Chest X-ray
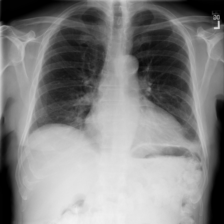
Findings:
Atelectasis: positive
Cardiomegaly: negative
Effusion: negative
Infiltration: negative
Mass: negative
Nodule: negative
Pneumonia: negative
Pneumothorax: negative
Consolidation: negative
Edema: negative
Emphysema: negative
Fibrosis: negative
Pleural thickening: negative
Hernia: negative